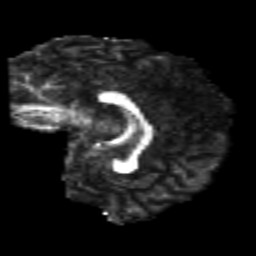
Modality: FA
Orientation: sagittal
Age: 25
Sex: male
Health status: healthy
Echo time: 0.074 s